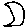
Label: moon